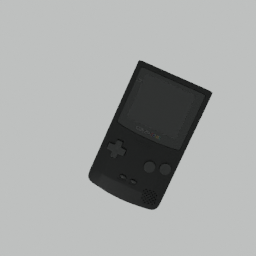
Label: electronics